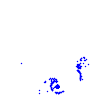
Particle: electron